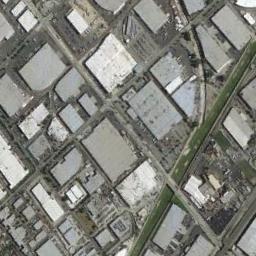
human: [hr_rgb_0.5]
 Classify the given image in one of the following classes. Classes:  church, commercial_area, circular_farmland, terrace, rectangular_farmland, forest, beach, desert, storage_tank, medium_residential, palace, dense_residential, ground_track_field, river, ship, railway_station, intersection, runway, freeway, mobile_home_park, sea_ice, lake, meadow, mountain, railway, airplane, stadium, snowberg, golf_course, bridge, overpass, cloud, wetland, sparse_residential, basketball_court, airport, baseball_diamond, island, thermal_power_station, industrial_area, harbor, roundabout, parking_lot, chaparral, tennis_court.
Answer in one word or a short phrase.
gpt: industrial_area